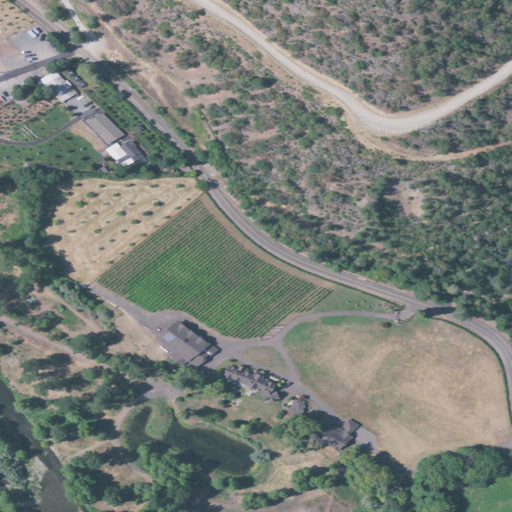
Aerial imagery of valley in Oregon named Myrtle Gulch containing pasture, shrub, herbaceous wetlands, open development, woody wetlands, low intensity development, and mixed forest